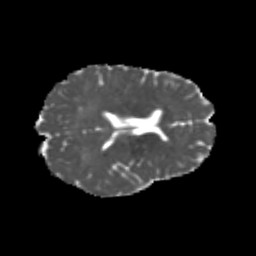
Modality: MD
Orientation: axial
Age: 22
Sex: female
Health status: healthy
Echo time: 0.074 s